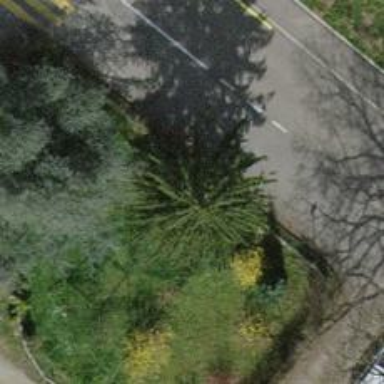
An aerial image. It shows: Evergreen needle-leaved tree.